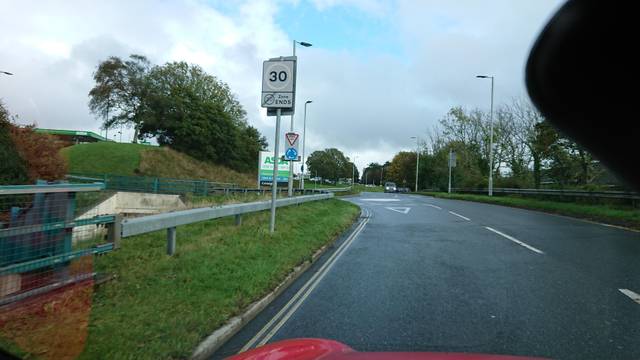
Region: United Kingdom
Coordinates: 50.409, -4.099